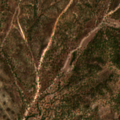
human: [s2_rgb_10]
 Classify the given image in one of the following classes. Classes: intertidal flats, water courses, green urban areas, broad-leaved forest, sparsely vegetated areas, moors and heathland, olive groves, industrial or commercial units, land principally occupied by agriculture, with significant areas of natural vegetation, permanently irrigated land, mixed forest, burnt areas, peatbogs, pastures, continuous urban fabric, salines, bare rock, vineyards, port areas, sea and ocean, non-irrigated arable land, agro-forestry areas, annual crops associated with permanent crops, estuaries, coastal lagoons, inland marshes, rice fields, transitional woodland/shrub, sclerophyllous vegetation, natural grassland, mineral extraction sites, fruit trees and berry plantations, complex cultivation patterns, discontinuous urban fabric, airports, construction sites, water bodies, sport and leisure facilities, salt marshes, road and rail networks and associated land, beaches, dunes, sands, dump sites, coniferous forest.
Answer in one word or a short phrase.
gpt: agro-forestry areas, broad-leaved forest, transitional woodland/shrub